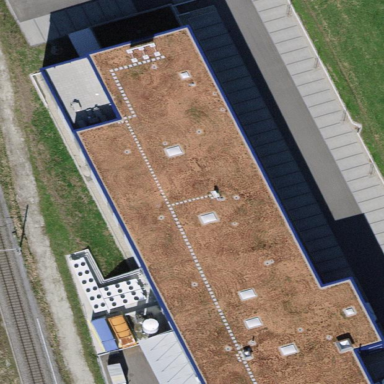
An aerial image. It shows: Industrial building.